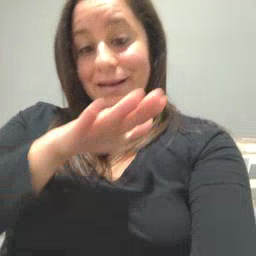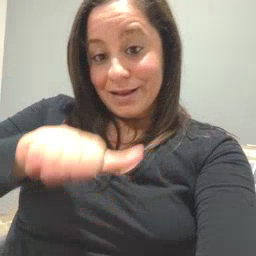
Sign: clean